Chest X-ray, AP view. Patient: 52 years old, sex F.
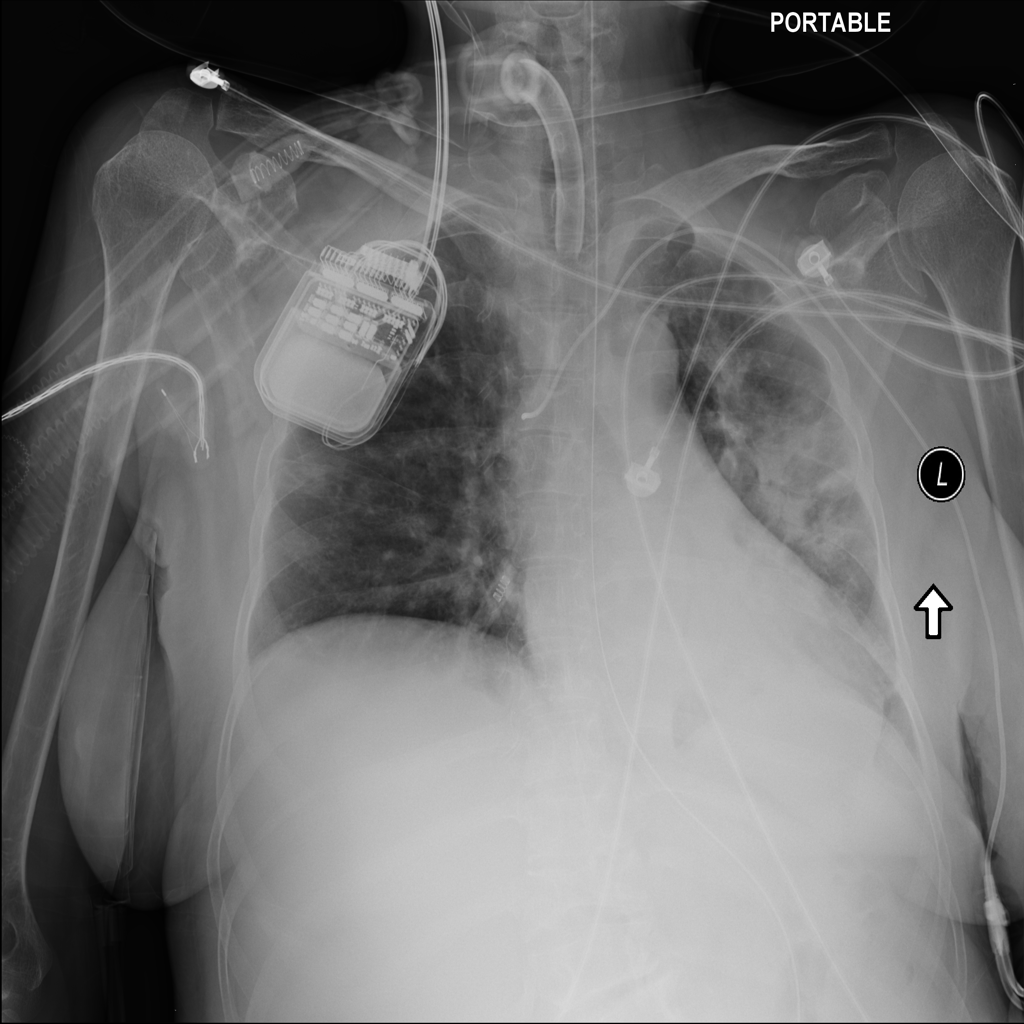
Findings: Infiltration